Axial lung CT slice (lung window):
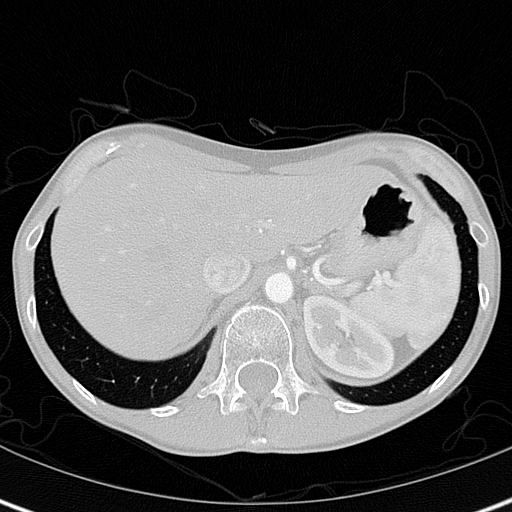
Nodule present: no